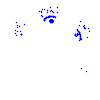
Particle: electron